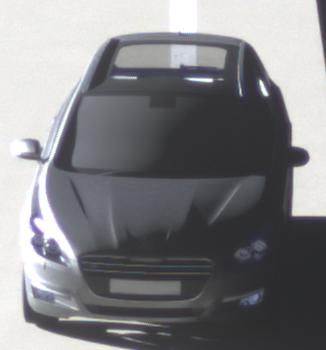
Make: Peugeot
Model: 508 SW 120 VTi
Detailed model: 508 (I) SW
Model produced from: 2011/03
Model produced until: 2014/05
Doors: 5
Color: gray
Road condition: dry road
Daytime: sunrise or sunset
Contrast: high contrast